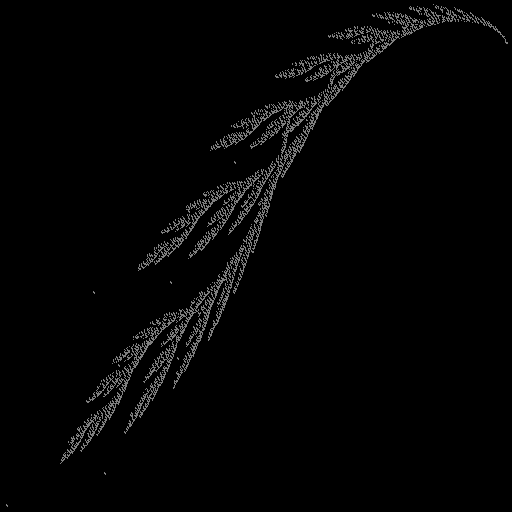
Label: snail